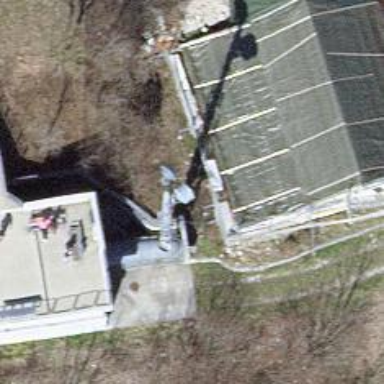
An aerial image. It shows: Communication mast tower.